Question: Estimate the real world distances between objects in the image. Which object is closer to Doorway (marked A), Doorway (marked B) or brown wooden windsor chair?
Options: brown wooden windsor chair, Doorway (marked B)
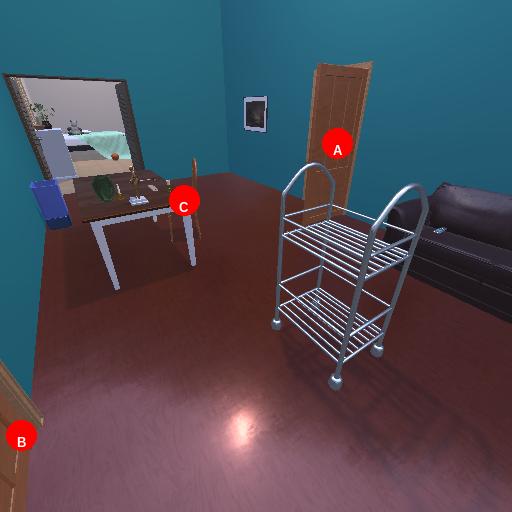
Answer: brown wooden windsor chair